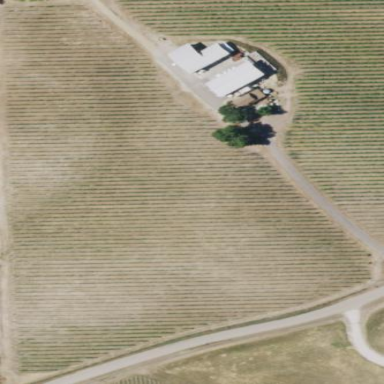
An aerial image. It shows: Vineyard with grape crops.